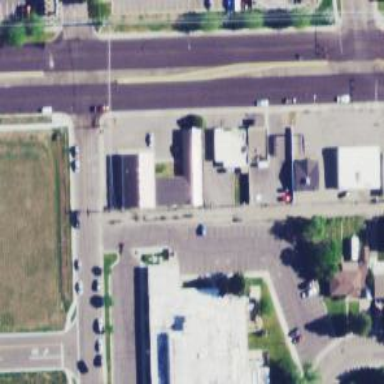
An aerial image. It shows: Veterinary facility.